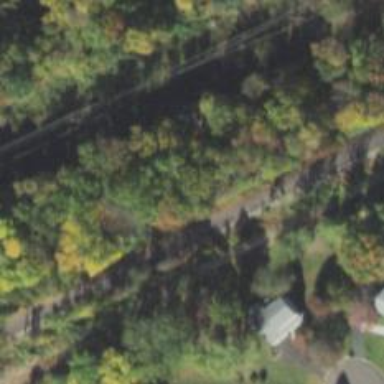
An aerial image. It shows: Railway track.